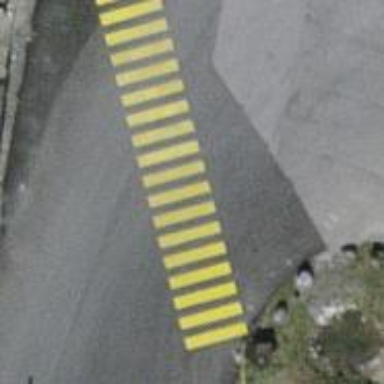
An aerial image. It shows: Marked crossing on the road.